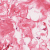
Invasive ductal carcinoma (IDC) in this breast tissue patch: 0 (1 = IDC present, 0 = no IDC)